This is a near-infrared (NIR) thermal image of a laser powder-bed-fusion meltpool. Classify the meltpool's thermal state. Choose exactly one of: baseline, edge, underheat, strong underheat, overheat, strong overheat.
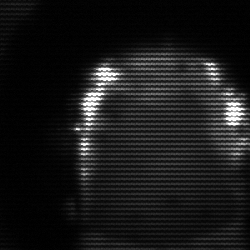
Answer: baseline